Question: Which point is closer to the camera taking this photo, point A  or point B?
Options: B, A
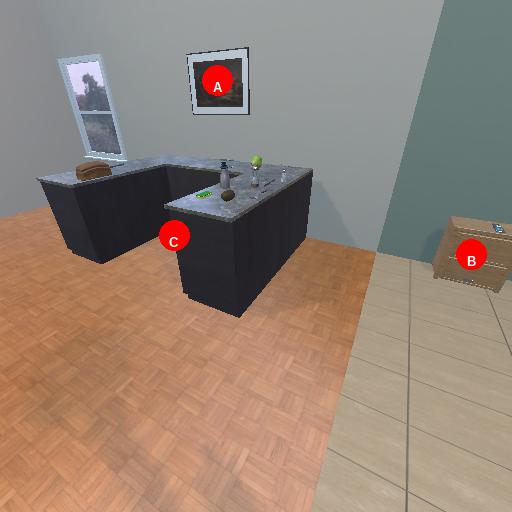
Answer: B